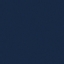
Land use / land cover: SeaLake